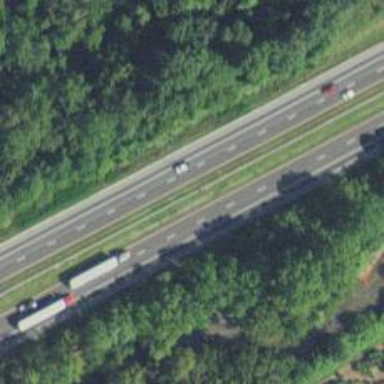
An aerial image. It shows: View of motorway.